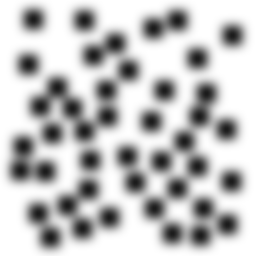
Squares: 44
Triangles: 0
Stars: 0
Total shapes: 44